Question: I've been using databinding in several simple situations with pretty good success. Usually I just use INotifyPropertyChanged to enable my codebehind to modify the GUI values on screen, rather than implement dependency properties for everything.
I am playing with an LED control to learn more about databinding in user controls, and was forced to use dependency properties because VS2008 told me I had to. My application is straightforward -- I have a window that displays several LED controls, each with a number above it and optionally, one to its side. The LEDs should be definable with a default color, as well as change state.
I started by writing an LED control, which seemed to go perfectly fine. First, I started with code like this:
'''
<UserControl x:Class="LEDControl.LED"
xmlns="http://schemas.microsoft.com/winfx/2006/xaml/presentation"
xmlns:x="http://schemas.microsoft.com/winfx/2006/xaml"
Height="Auto" Width="Auto">
<Grid>
<Grid.ColumnDefinitions>
<ColumnDefinition Width="Auto"/>
<ColumnDefinition Width="Auto"/>
</Grid.ColumnDefinitions>
<!-- LED portion -->
<Ellipse Grid.Column="0" Margin="3" Height="{Binding LEDSize}" Width="{Binding LEDSize}" Fill="{Binding LEDColor}" StrokeThickness="2" Stroke="DarkGray" />
<Ellipse Grid.Column="0" Margin="3" Height="{Binding LEDSize}" Width="{Binding LEDSize}">
<Ellipse.Fill>
<RadialGradientBrush GradientOrigin="0.5,1.0">
<RadialGradientBrush.RelativeTransform>
<TransformGroup>
<ScaleTransform CenterX="0.5" CenterY="0.5" ScaleX="1.5" ScaleY="1.5"/>
<TranslateTransform X="0.02" Y="0.3"/>
</TransformGroup>
</RadialGradientBrush.RelativeTransform>
<GradientStop Offset="1" Color="#<PHONE>"/>
<GradientStop Offset="0.4" Color="#FFFFFFFF"/>
</RadialGradientBrush>
</Ellipse.Fill>
</Ellipse>
<!-- label -->
<TextBlock Grid.Column="1" Margin="3" VerticalAlignment="Center" Text="{Binding LEDLabel}" />
</Grid>
</UserControl>
'''
This draws an LED just fine. I then bound LEDSize, LEDLabel, and LEDColor to the Ellipse properties by setting 'this.DataContext = this' like I always do:
'''
/// <summary>
/// Interaction logic for LED.xaml
/// </summary>
public partial class LED : UserControl, INotifyPropertyChanged
{
private Brush state_color_;
public Brush LEDColor
{
get { return state_color_; }
set {
state_color_ = value;
OnPropertyChanged( "LEDColor");
}
}
private int led_size_;
public int LEDSize
{
get { return led_size_; }
set {
led_size_ = value;
OnPropertyChanged( "LEDSize");
}
}
private string led_label_;
public string LEDLabel
{
get { return led_label_; }
set {
led_label_ = value;
OnPropertyChanged( "LEDLabel");
}
}
public LED()
{
InitializeComponent();
this.DataContext = this;
}
#region INotifyPropertyChanged Members
public event PropertyChangedEventHandler PropertyChanged;
protected void OnPropertyChanged( string property_name)
{
if( PropertyChanged != null)
PropertyChanged( this, new PropertyChangedEventArgs( property_name));
}
#endregion
}
'''
At this point, I can change the property values and see that the LED changes size, color and its label. Great!
I want the LED control to be reusable in other widgets that I write over time, and the next step for me was to create another UserControl (in a separate assembly), called 'IOView'. 'IOView' is pretty basic at this point:
'''
<UserControl x:Class="IOWidget.IOView"
xmlns="http://schemas.microsoft.com/winfx/2006/xaml/presentation"
xmlns:x="http://schemas.microsoft.com/winfx/2006/xaml"
xmlns:led="clr-namespace:LEDControl;assembly=LEDControl"
Height="Auto" Width="Auto">
<Grid>
<Grid.RowDefinitions>
<RowDefinition />
<RowDefinition />
</Grid.RowDefinitions>
<TextBlock Grid.Row="0" HorizontalAlignment="Center" Text="{Binding Path=Index}" />
<led:LED Grid.Row="1" HorizontalContentAlignment="Center" HorizontalAlignment="Center" LEDSize="30" LEDColor="Green" LEDLabel="Test" />
</Grid>
</UserControl>
'''
Notice that I can modify the LED properties in XAML at design time and everything works as expected:

I then blindly tried to databind LEDColor to my IOView, and VS2008 kindly told me Oops! I hadn't even realized that since I haven't made my own GUI controls before. Since the 'LEDColor' is already databound to the Ellipse, I added a DependencyProperty called Color.
'''
public static DependencyProperty ColorProperty = DependencyProperty.Register( "Color", typeof(Brush), typeof(LED));
public Brush Color
{
get { return (Brush)GetValue(ColorProperty); }
set {
SetValue( ColorProperty, value);
LEDColor = value;
}
}
'''
Note that I set the property 'LEDColor' in the setter, since that's how the Ellipse knows what color it should be.
The next baby step involved setting the color of the LED in my IOView by binding to IOView.InputColor:
'''
/// <summary>
/// Interaction logic for IOView.xaml
/// </summary>
public partial class IOView : UserControl, INotifyPropertyChanged
{
private Int32 index_;
public Int32 Index
{
get { return index_; }
set {
index_ = value;
OnPropertyChanged( "Index");
}
}
private Brush color_;
public Brush InputColor
{
get { return color_; }
set {
color_ = value;
OnPropertyChanged( "InputColor");
}
}
private Boolean state_;
public Boolean State
{
get { return state_; }
set {
state_ = value;
OnPropertyChanged( "State");
}
}
public IOView()
{
InitializeComponent();
this.DataContext = this;
}
#region INotifyPropertyChanged Members
public event PropertyChangedEventHandler PropertyChanged;
protected void OnPropertyChanged( string property_name)
{
if( PropertyChanged != null)
PropertyChanged( this, new PropertyChangedEventArgs( property_name));
}
#endregion
}
'''
and in IOView.xaml, I changed the LED to this:
'''
<led:LED Grid.Row="1" HorizontalContentAlignment="Center" HorizontalAlignment="Center" LEDSize="30" Color="{Binding InputColor}" />
'''
But it's not working, because of the following error in the Output window:
Hmm... so for some reason, my DataBinding is messed up. I can get the LED to work on its own with databinding, but once I wrap it in another control and set its datacontext, it doesn't work. I'm not sure what to try at this point.
I'd love to get as detailed an answer as possible. I know that I could have just retemplated a CheckBox to get the same results, but this is an experiment for me and I'm trying to understand how to databind to controls' descendants.
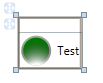
Answer: There's a lot to say about all this, but let me see if I can provide pointers that addresses some of your misunderstandings:
- - 'UserControl''DataContext''UserControl'- 'InputColor''InputColor''IOView'
Following this advice leads to the following implementation (not tested):
:
'''
public partial class LED : UserControl
{
public static readonly DependencyProperty LEDColorProperty = DependencyProperty.Register(
"LEDColor",
typeof(Brush),
typeof(LED));
public Brush LEDColor
{
get { return this.GetValue(LEDColorProperty) as Brush; }
set { this.SetValue(LEDColorProperty, value); }
}
// LEDSize and LEDLabel omitted for brevity, but they're very similar to LEDColor
public LED()
{
InitializeComponent();
}
}
'''
:
'''
<UserControl
x:Name="root"
x:Class="LEDControl.LED"
xmlns="http://schemas.microsoft.com/winfx/2006/xaml/presentation"
xmlns:x="http://schemas.microsoft.com/winfx/2006/xaml"
Height="Auto" Width="Auto">
<Grid DataContext="{Binding ElementName=root}>
<Grid.ColumnDefinitions>
<ColumnDefinition Width="Auto"/>
<ColumnDefinition Width="Auto"/>
</Grid.ColumnDefinitions>
<!-- LED portion -->
<Ellipse Grid.Column="0" Margin="3" Height="{Binding LEDSize}" Width="{Binding LEDSize}" Fill="{Binding LEDColor}" StrokeThickness="2" Stroke="DarkGray" />
<Ellipse Grid.Column="0" Margin="3" Height="{Binding LEDSize}" Width="{Binding LEDSize}">
<Ellipse.Fill>
<RadialGradientBrush GradientOrigin="0.5,1.0">
<RadialGradientBrush.RelativeTransform>
<TransformGroup>
<ScaleTransform CenterX="0.5" CenterY="0.5" ScaleX="1.5" ScaleY="1.5"/>
<TranslateTransform X="0.02" Y="0.3"/>
</TransformGroup>
</RadialGradientBrush.RelativeTransform>
<GradientStop Offset="1" Color="#<PHONE>"/>
<GradientStop Offset="0.4" Color="#FFFFFFFF"/>
</RadialGradientBrush>
</Ellipse.Fill>
</Ellipse>
<!-- label -->
<TextBlock Grid.Column="1" Margin="3" VerticalAlignment="Center" Text="{Binding LEDLabel}" />
</Grid>
</UserControl>
'''
:
'''
<UserControl x:Name="root"
x:Class="IOWidget.IOView"
xmlns="http://schemas.microsoft.com/winfx/2006/xaml/presentation"
xmlns:x="http://schemas.microsoft.com/winfx/2006/xaml"
xmlns:led="clr-namespace:LEDControl;assembly=LEDControl"
Height="Auto" Width="Auto">
<Grid DataContext="{Binding ElementName=root}">
<Grid.RowDefinitions>
<RowDefinition />
<RowDefinition />
</Grid.RowDefinitions>
<TextBlock Grid.Row="0" HorizontalAlignment="Center" Text="{Binding Path=Index}" />
<led:LED Grid.Row="1" HorizontalContentAlignment="Center" HorizontalAlignment="Center" LEDSize="{Binding I_Can_Bind_Here_All_I_Like}" LEDColor="{Binding I_Can_Bind_Here_All_I_Like}" LEDLabel="{Binding I_Can_Bind_Here_All_I_Like}" />
</Grid>
</UserControl>
'''